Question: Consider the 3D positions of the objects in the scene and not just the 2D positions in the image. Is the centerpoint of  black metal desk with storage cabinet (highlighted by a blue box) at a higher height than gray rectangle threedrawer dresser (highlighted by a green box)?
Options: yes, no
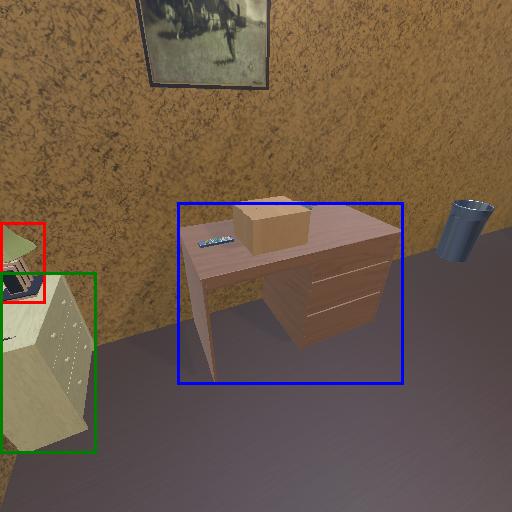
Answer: yes